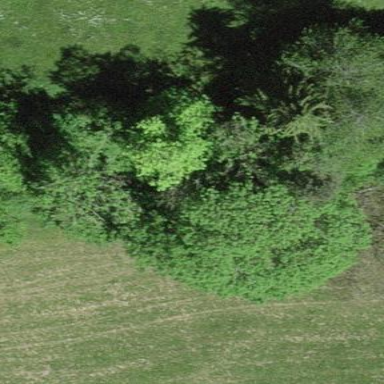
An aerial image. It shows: Forest area.